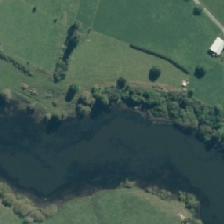
Land cover: herbaceous_freshwater_vege